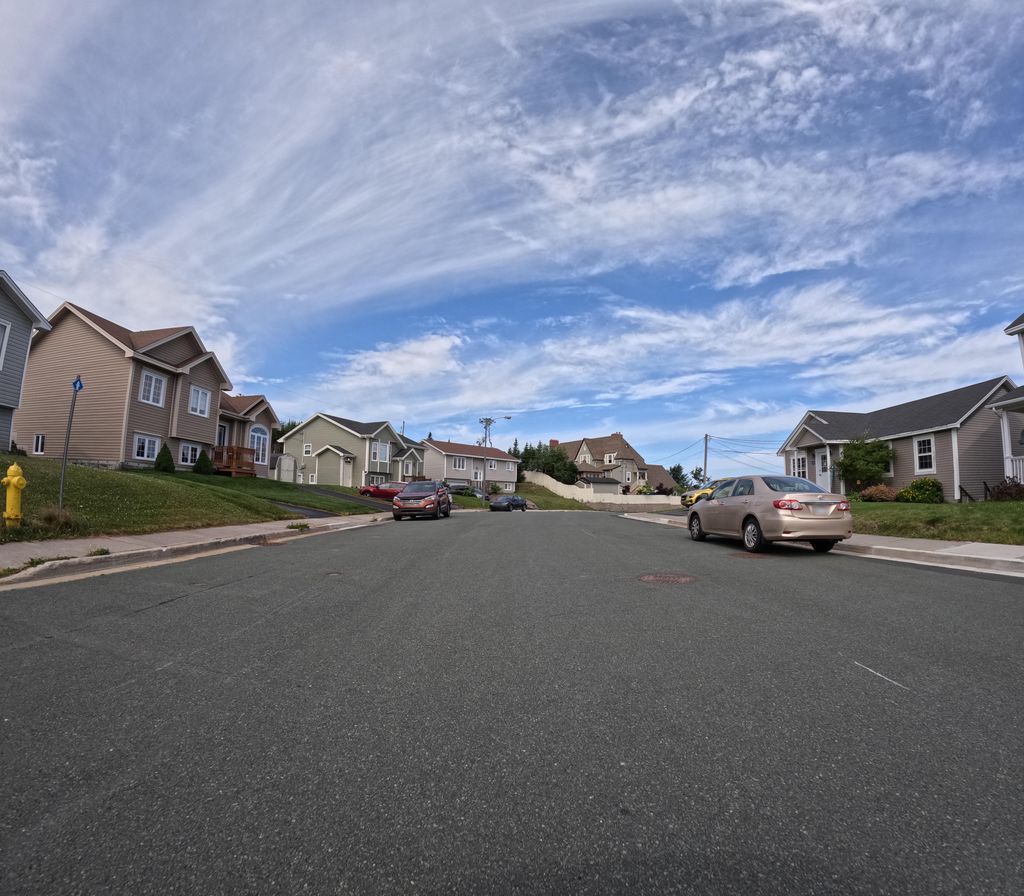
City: st_johns